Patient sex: M
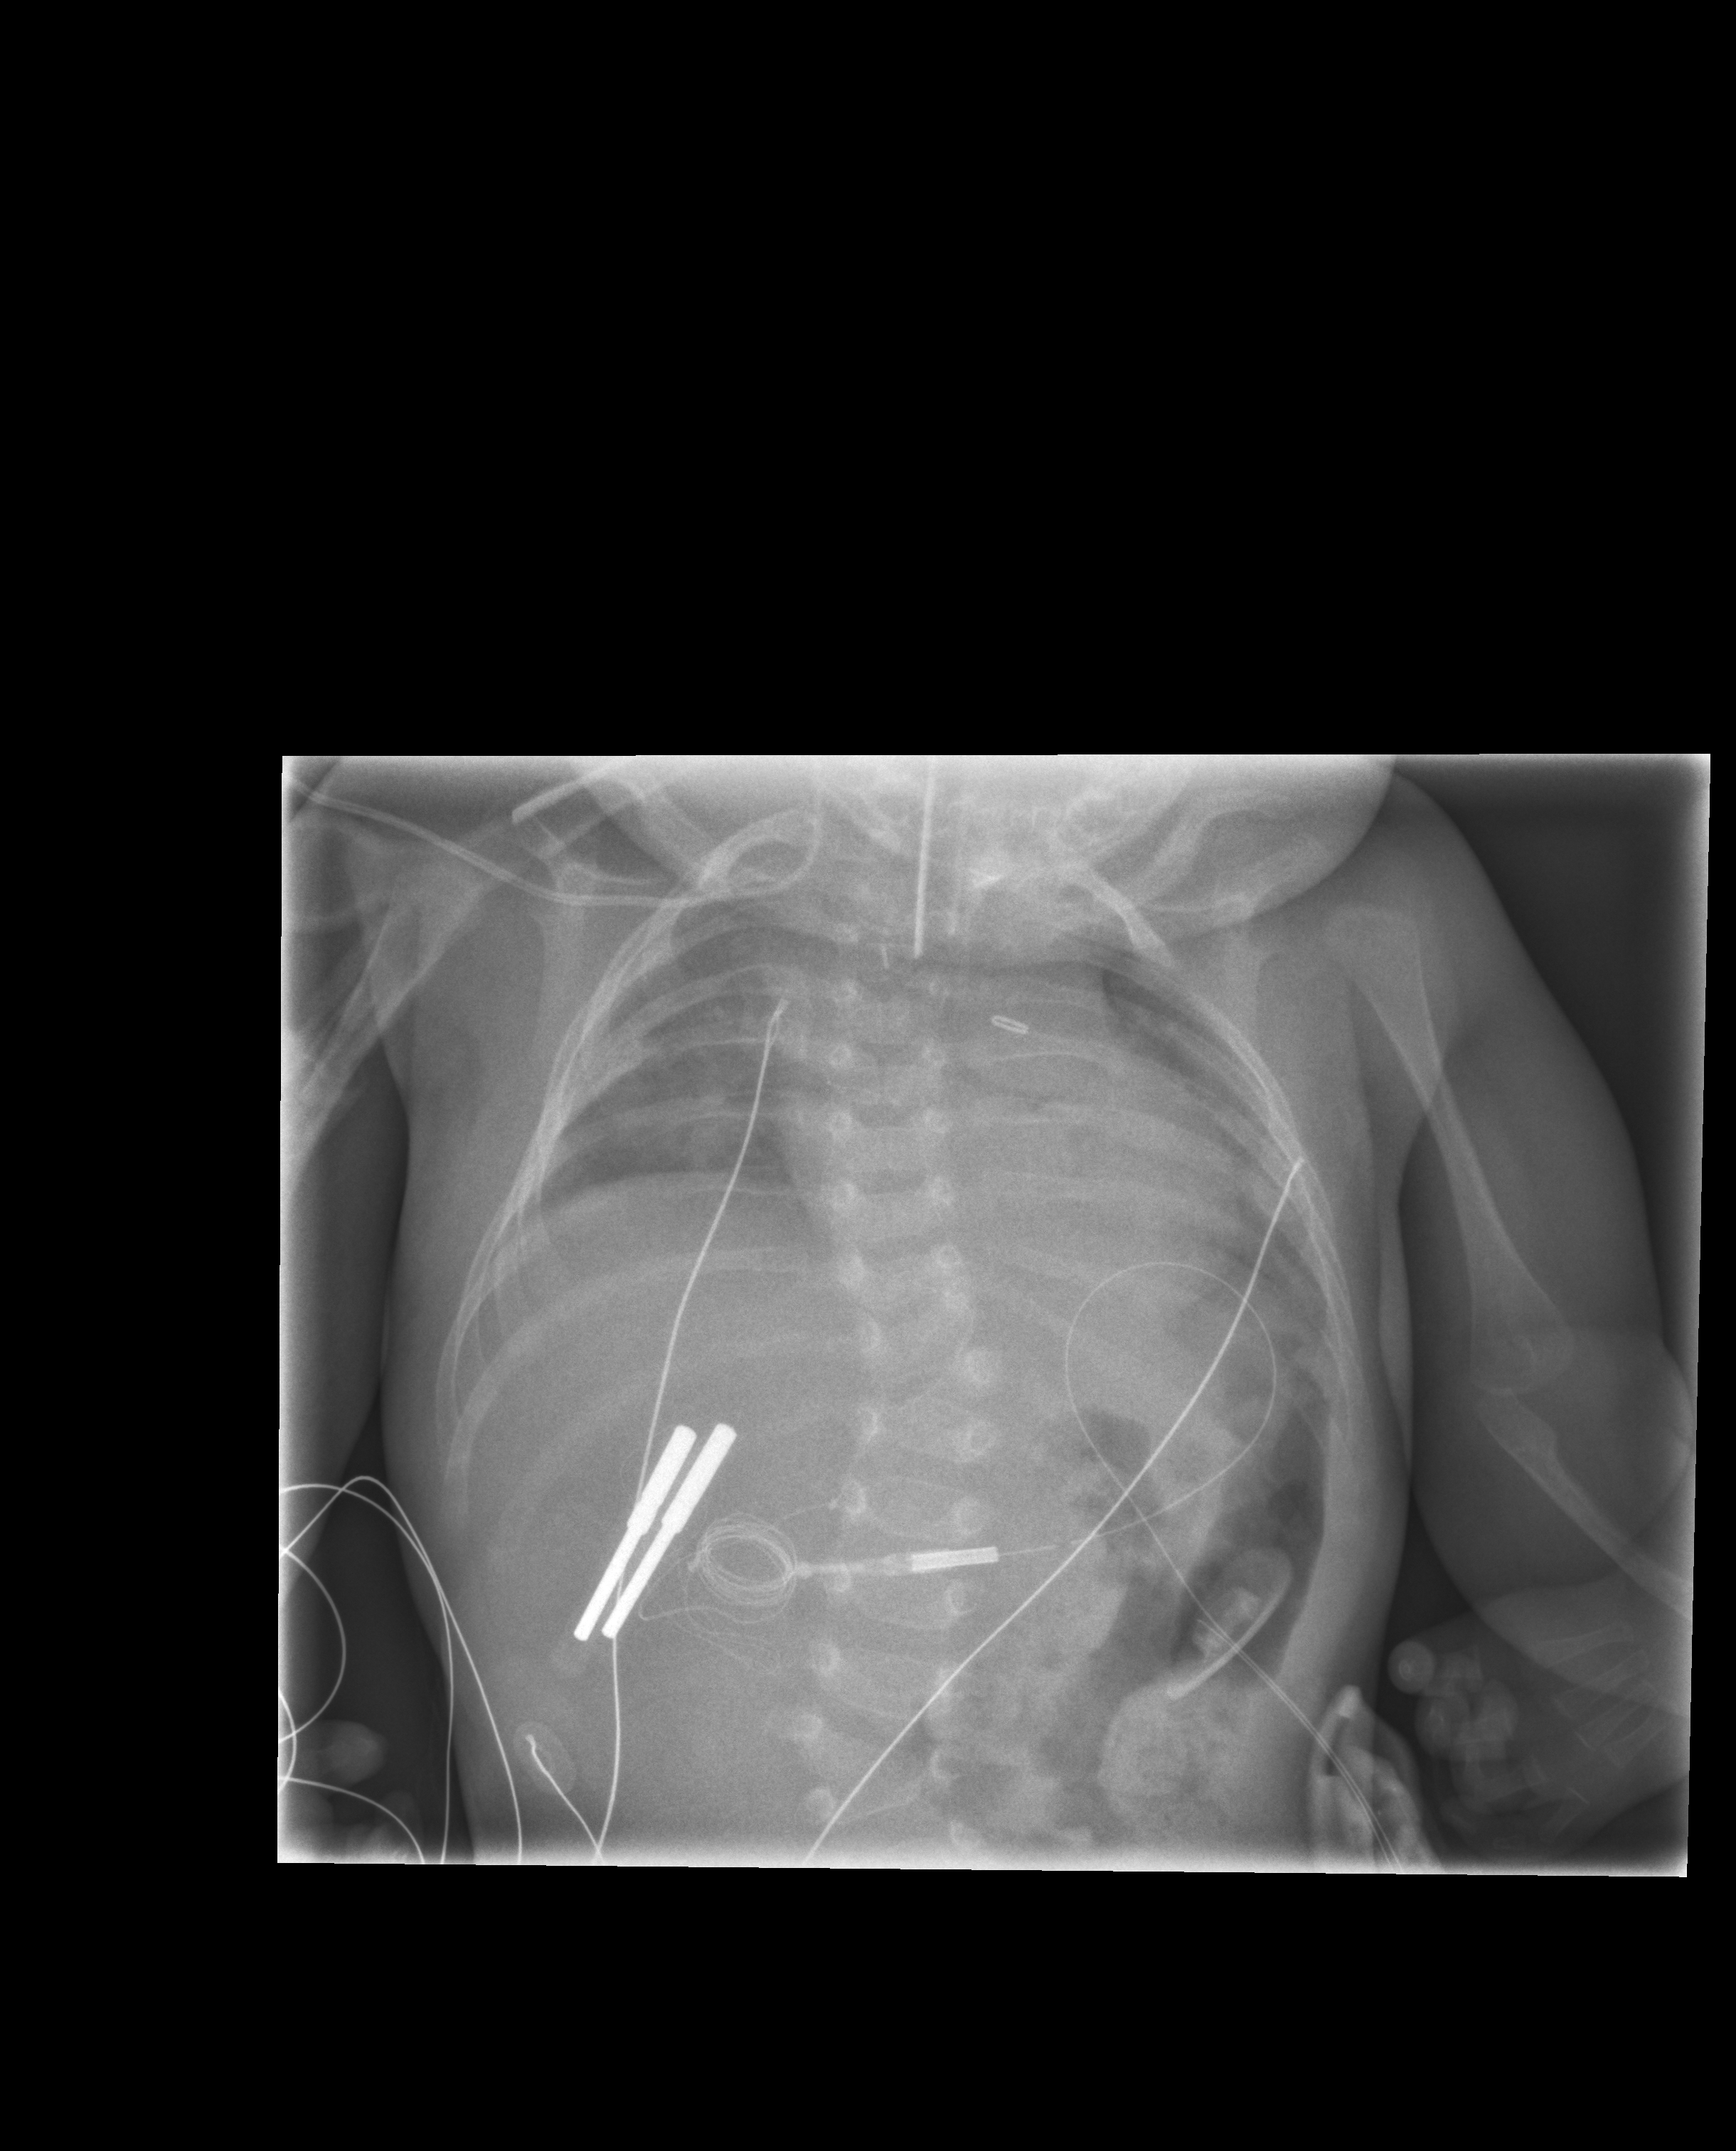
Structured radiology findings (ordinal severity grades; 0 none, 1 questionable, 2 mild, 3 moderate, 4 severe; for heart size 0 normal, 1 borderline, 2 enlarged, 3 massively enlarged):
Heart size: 2
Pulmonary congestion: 2
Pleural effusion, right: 0
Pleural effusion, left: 0
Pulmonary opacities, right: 2
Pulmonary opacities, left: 0
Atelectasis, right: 2
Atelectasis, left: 0